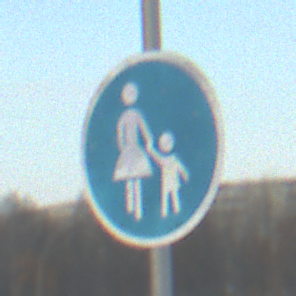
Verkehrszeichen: Gehweg
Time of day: SunriseSunset
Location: Outdoor (Nature)
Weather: PartlyCloudy
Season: NotSpecified
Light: Natural